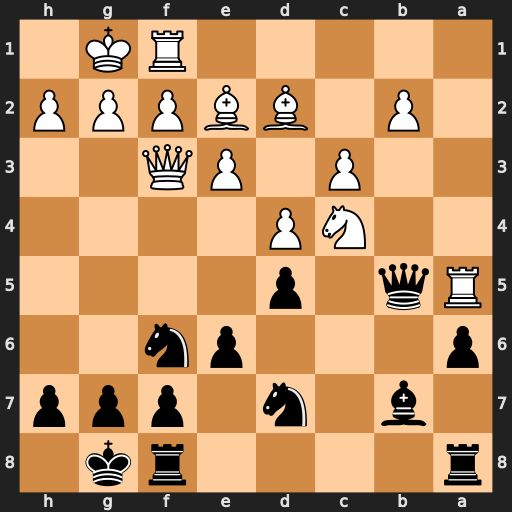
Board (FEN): r4rk1/1b1n1ppp/p3pn2/Rq1p4/2NP4/2P1PQ2/1P1BBPPP/5RK1
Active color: b
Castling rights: -
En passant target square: -
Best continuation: dxc4 Rxb5 Bxf3 Bxf3 axb5 Bxa8 Rxa8